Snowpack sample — Loveland Pass, Silver Plume, Colorado, USA (2/11/26, 12:00 PM MST)
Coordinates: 39.663, -105.886
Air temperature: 35 °F
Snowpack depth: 82 cm
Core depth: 10 cm
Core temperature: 17.6 °F
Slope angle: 13°, slope face: 12°
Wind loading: high
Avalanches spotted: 1
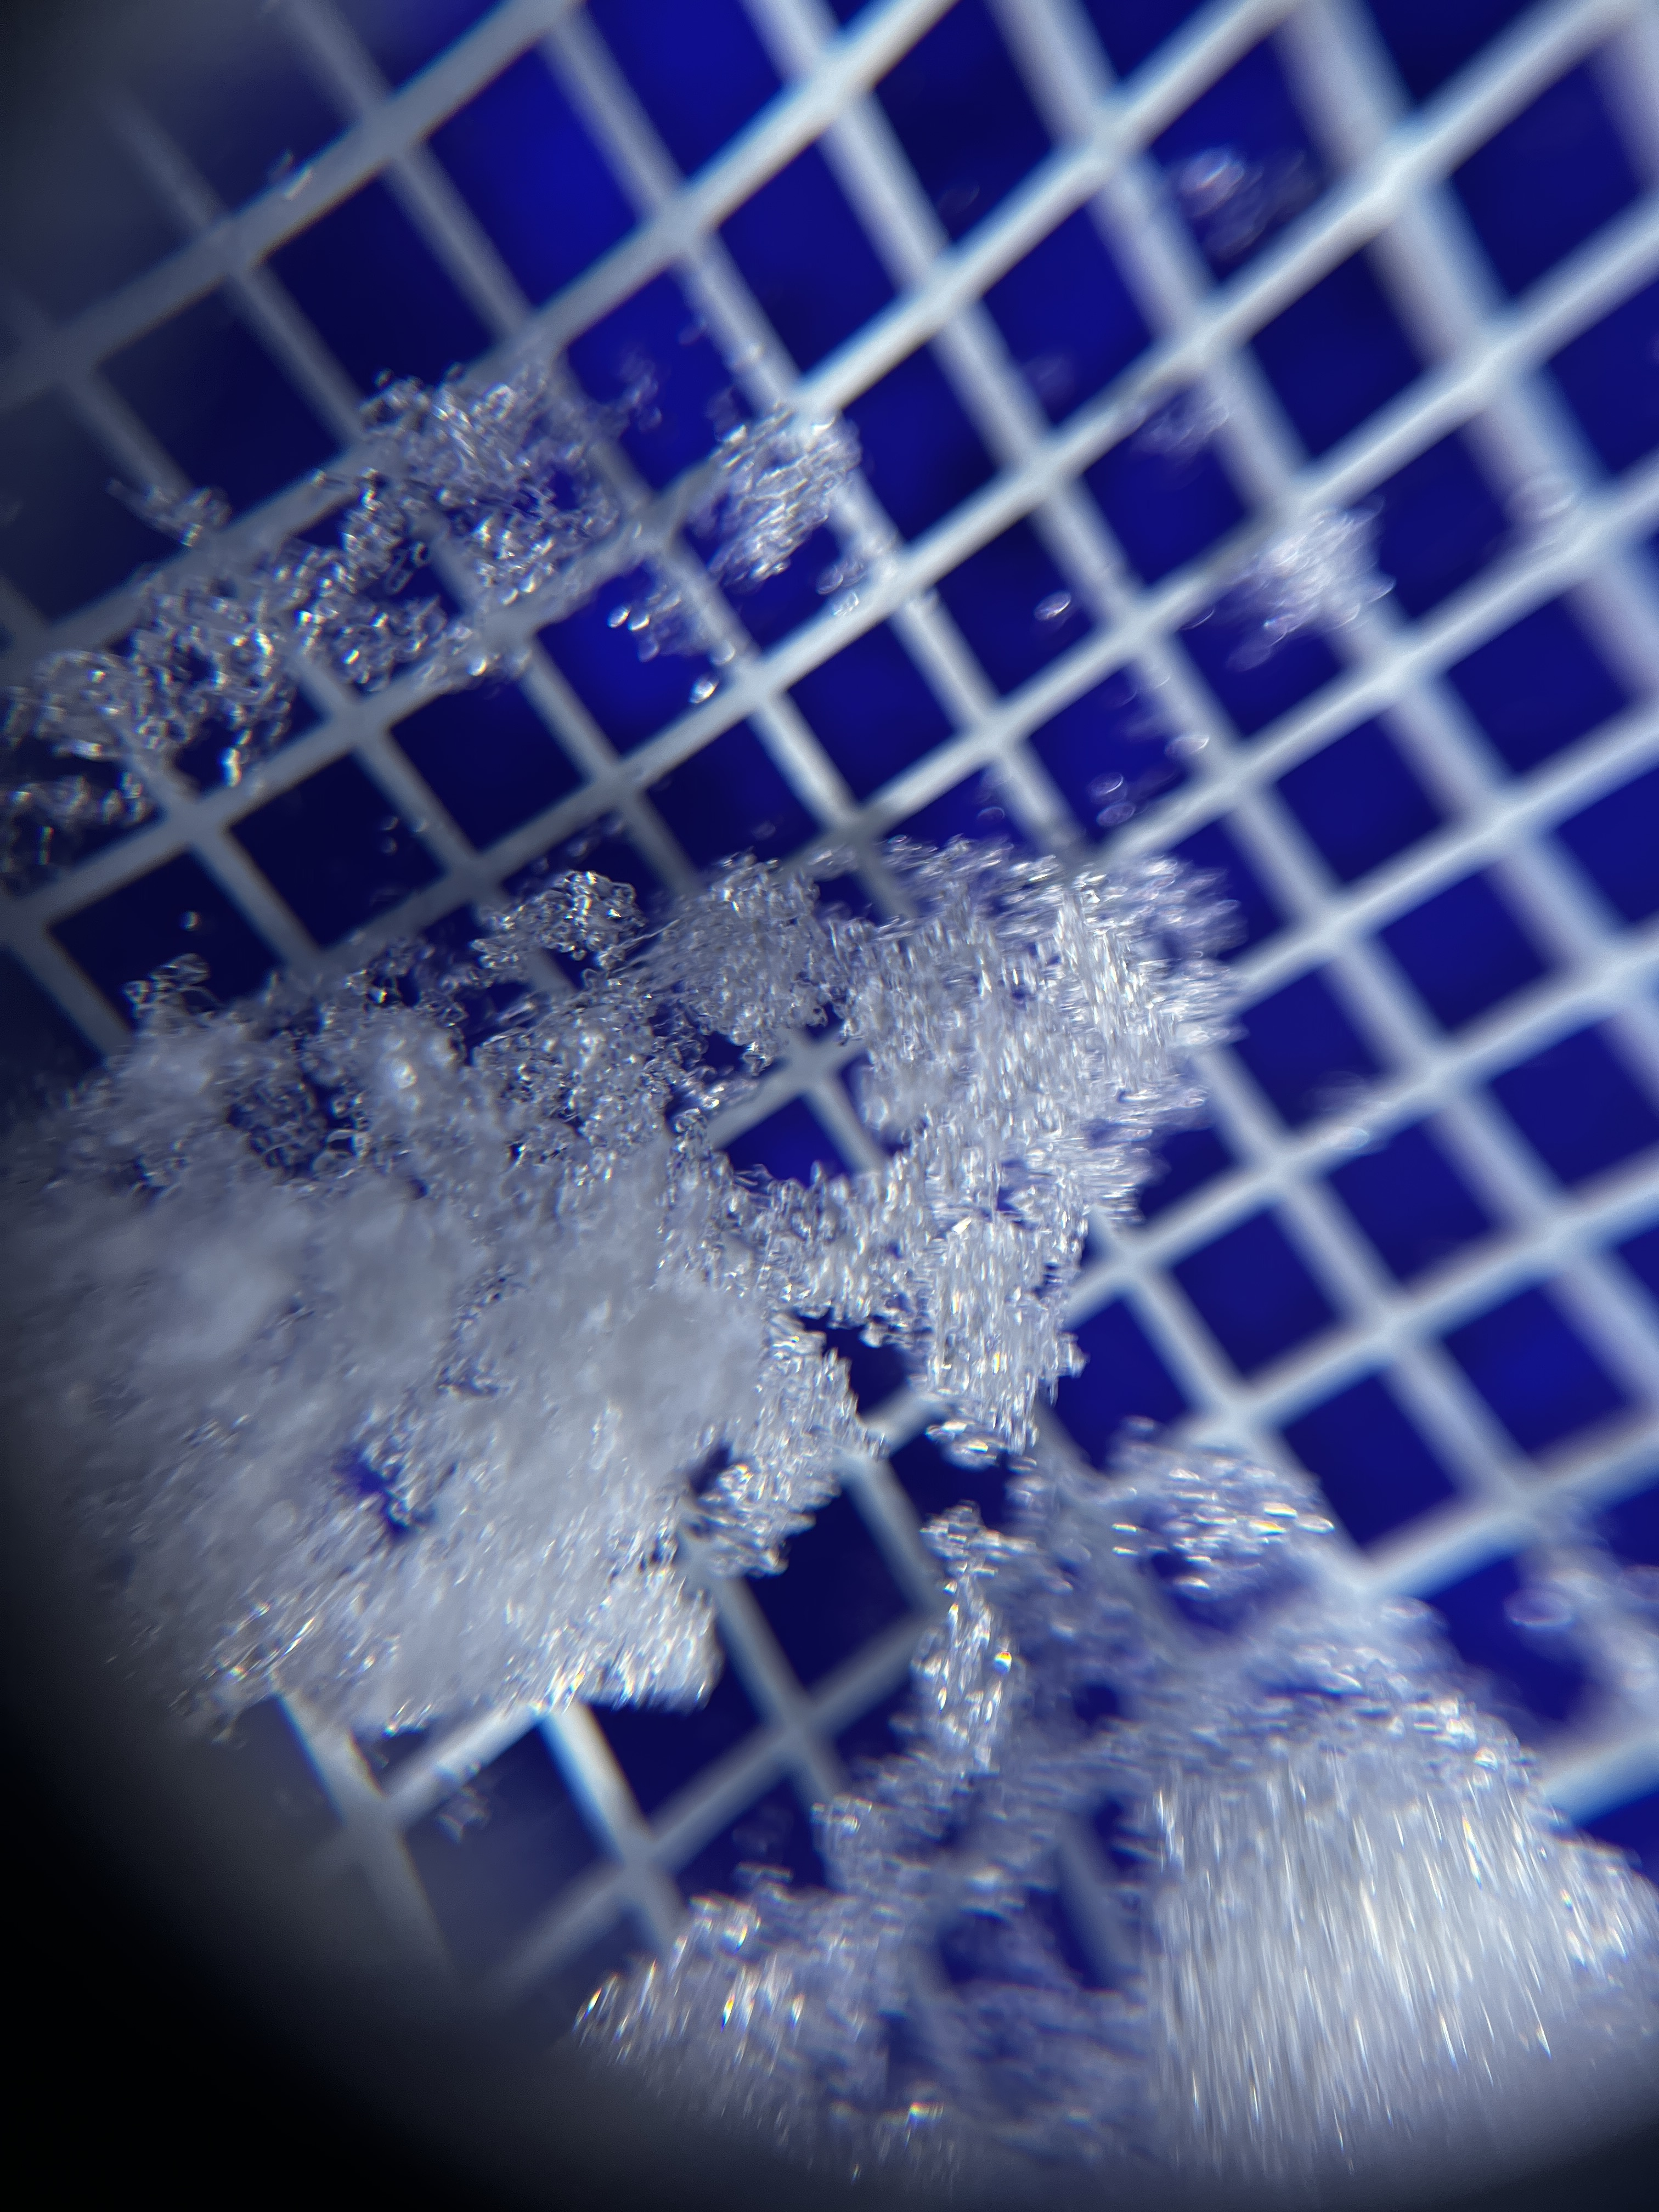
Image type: magnified_profile
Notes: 1 small avalanche spotted on the north side of the bowl, lots of wind loading